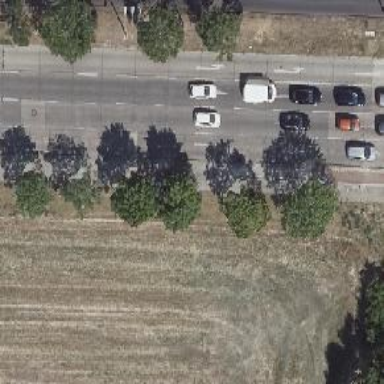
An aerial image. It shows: Avenue lined with deciduous broadleaved trees.